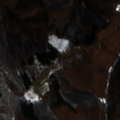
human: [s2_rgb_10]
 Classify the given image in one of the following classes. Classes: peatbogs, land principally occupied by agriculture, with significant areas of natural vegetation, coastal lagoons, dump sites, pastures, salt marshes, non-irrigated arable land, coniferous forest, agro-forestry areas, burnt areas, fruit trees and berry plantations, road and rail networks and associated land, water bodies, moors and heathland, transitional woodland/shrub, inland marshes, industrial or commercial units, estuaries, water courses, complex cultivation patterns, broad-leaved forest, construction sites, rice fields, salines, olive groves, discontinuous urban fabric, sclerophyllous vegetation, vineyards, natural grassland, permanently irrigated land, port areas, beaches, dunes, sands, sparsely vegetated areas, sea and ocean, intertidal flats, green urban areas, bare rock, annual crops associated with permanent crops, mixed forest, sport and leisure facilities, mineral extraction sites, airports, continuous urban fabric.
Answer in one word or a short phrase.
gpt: broad-leaved forest